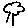
Label: tree